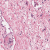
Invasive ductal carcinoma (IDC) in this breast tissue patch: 0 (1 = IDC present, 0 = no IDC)